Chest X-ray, PA view. Patient: 63 years old, sex F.
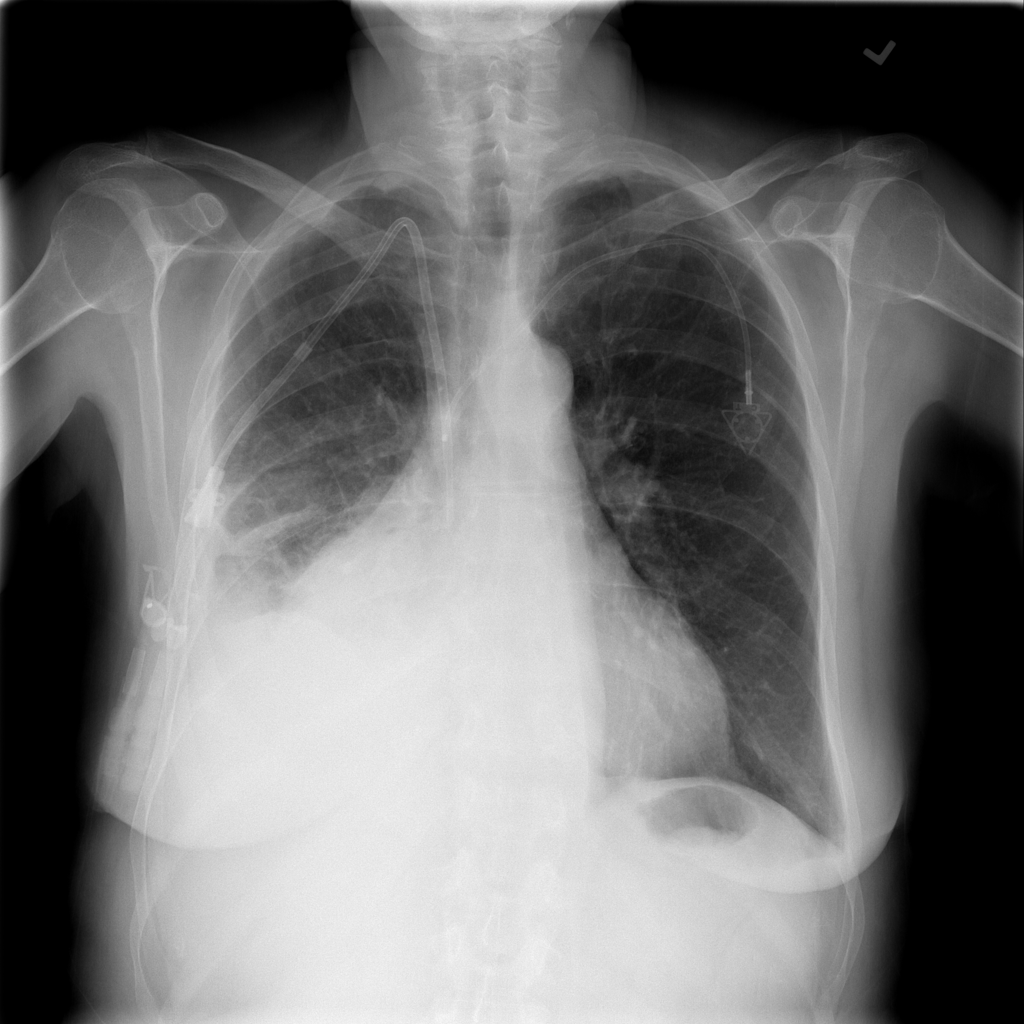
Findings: Effusion